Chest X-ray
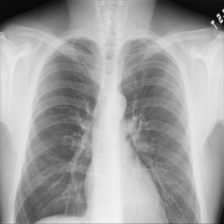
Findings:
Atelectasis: negative
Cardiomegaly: negative
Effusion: negative
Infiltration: negative
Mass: negative
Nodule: negative
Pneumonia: negative
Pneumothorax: negative
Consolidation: negative
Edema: negative
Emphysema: negative
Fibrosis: negative
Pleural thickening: negative
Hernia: negative